Interaction volume radius: 5 \u00c5
Interaction volume height: 30 \u00c5
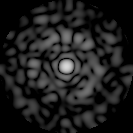
Disorder parameter: 0.8387